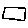
Label: square